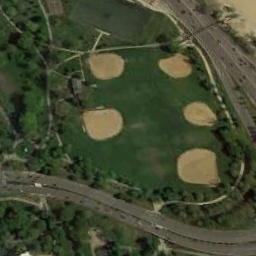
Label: baseball_diamond